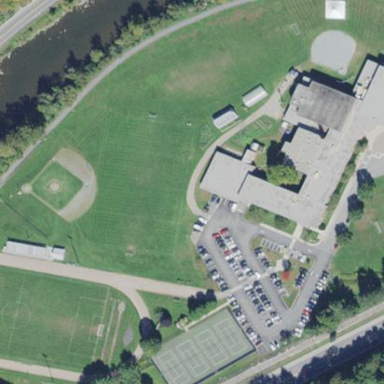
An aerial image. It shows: School.